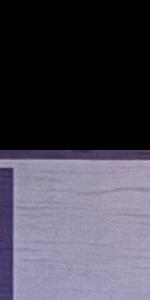
Label: Empty